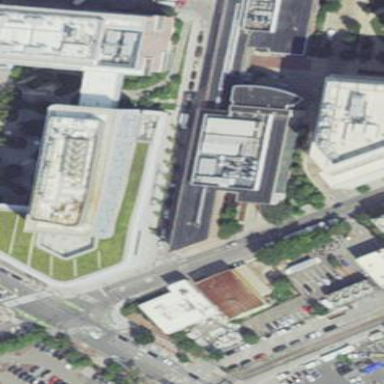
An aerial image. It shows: Office building.